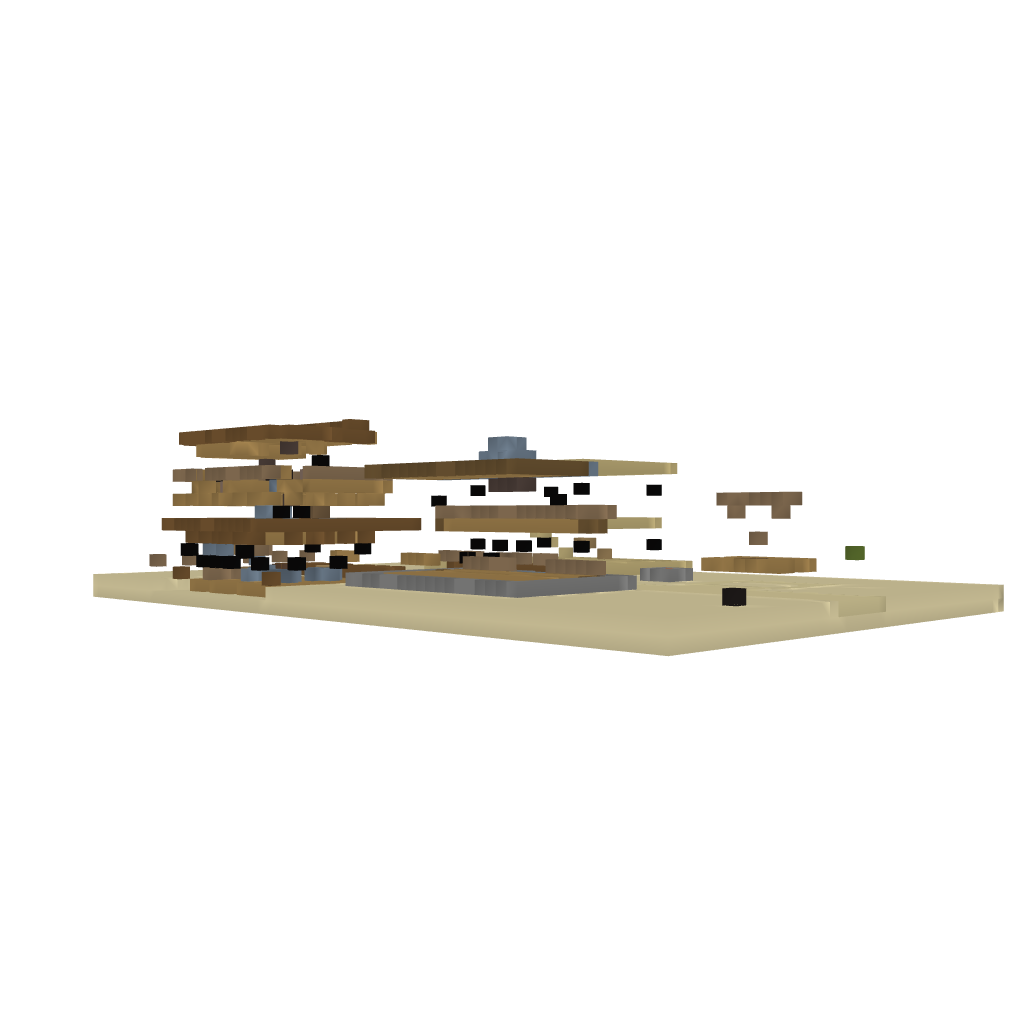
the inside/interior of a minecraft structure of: Far west Town